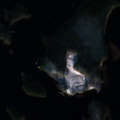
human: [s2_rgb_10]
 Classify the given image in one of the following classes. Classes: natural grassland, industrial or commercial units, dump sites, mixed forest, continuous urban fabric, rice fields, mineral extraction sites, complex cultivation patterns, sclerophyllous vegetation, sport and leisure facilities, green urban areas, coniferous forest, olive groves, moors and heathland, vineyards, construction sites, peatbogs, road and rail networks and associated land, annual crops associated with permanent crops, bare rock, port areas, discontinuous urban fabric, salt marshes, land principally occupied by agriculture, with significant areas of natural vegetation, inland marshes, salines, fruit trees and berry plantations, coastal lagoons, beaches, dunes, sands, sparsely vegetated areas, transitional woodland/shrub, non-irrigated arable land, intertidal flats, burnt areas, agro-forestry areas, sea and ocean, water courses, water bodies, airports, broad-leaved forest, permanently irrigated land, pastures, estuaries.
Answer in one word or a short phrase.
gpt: coniferous forest, water bodies